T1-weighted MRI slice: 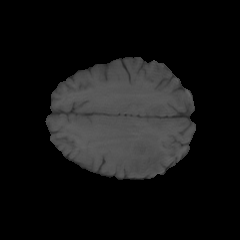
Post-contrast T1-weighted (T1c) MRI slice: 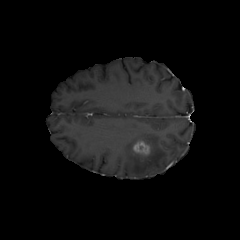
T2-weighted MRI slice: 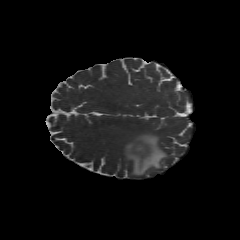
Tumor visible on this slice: yes